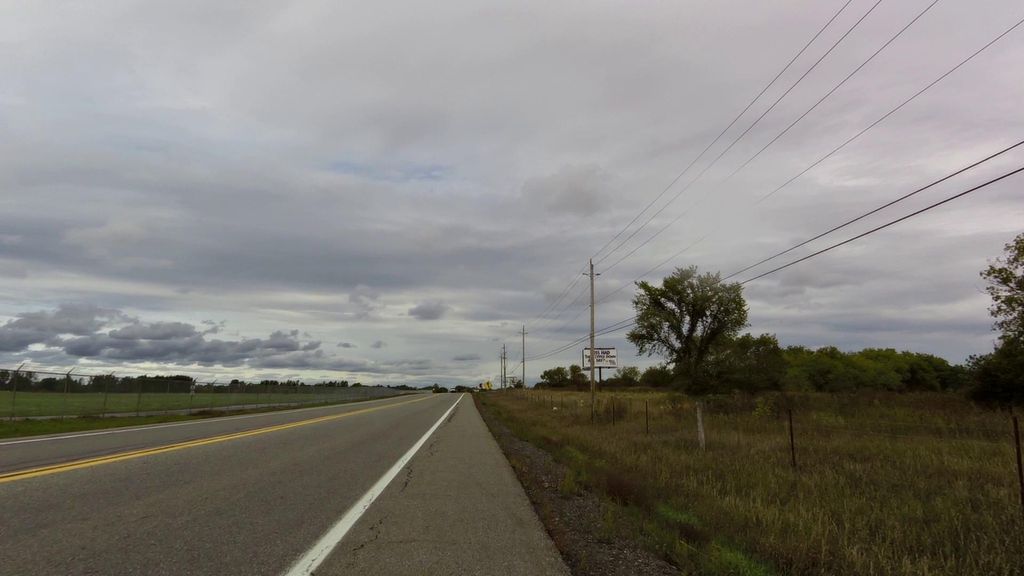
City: ottawa-gatineau